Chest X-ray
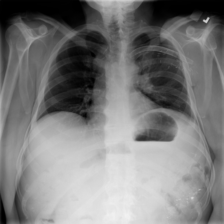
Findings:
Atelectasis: negative
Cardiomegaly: negative
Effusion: negative
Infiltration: negative
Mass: negative
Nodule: negative
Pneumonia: negative
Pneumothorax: negative
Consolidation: negative
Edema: negative
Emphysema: negative
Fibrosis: negative
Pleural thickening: negative
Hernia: negative